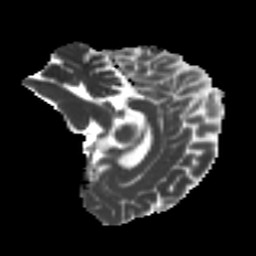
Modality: MD
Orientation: sagittal
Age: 30
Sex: female
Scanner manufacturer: ge
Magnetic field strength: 3 T
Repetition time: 7.8 s
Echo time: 0.0606 s